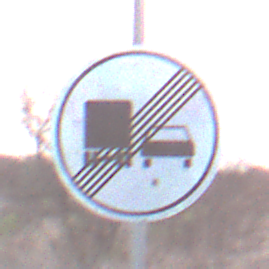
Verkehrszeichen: EndeUeberholverbotKraftfahrzeuge
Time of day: SunriseSunset
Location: Outdoor (Nature)
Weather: Clear
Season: NotSpecified
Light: Natural